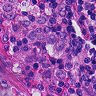
Metastatic tissue present: no